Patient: sex M, age 57
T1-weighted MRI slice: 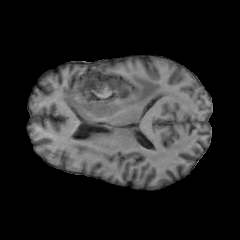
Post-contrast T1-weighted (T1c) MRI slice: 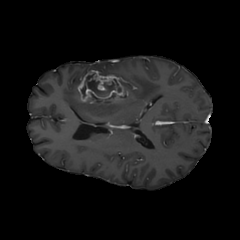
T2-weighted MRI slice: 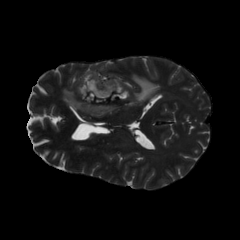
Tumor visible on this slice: yes
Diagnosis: Glioblastoma, IDH-wildtype
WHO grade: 4